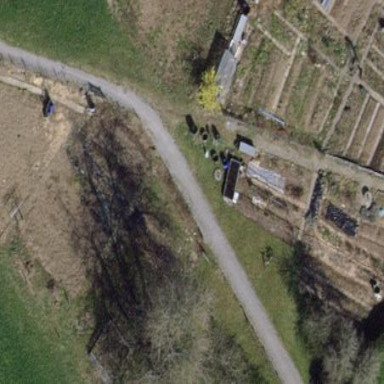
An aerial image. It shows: Area designated for allotments.